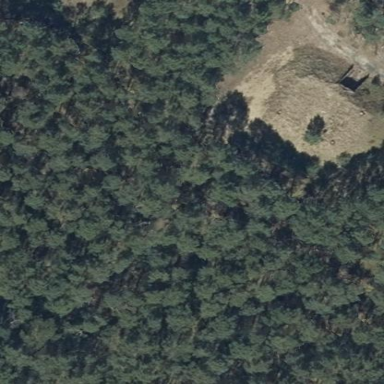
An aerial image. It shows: Military bunker.